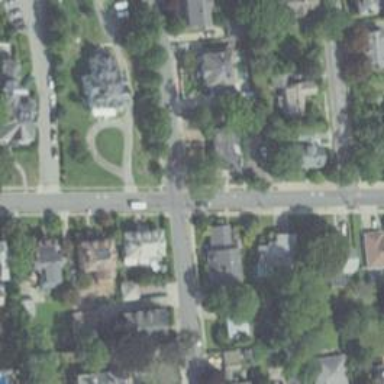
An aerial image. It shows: Marked road crossing.